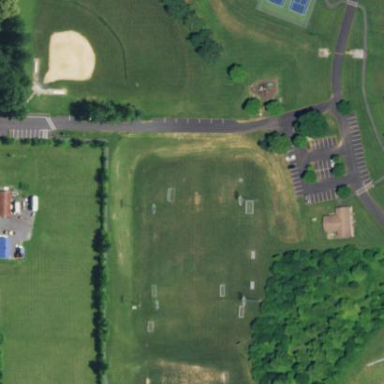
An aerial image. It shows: Pitch for leisure activities.